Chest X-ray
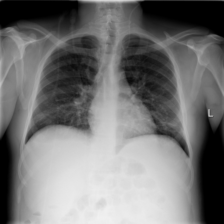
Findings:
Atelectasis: positive
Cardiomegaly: negative
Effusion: negative
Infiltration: negative
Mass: negative
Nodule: negative
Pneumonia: negative
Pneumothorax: negative
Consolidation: negative
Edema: negative
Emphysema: negative
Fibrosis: negative
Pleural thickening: negative
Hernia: negative